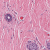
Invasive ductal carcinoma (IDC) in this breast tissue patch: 1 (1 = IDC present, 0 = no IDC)